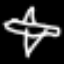
Label: airplane